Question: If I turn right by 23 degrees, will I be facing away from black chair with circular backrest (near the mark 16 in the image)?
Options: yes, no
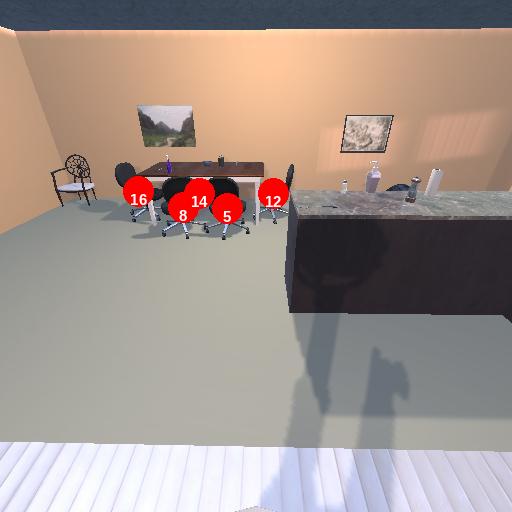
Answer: yes